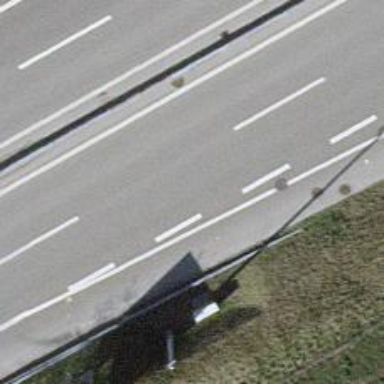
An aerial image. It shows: View of motorway.